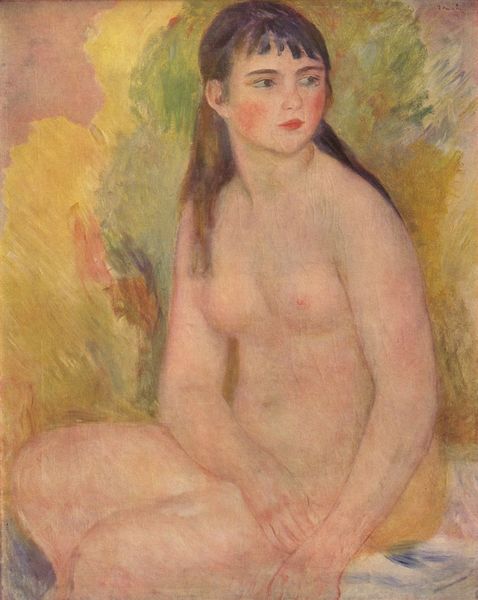
Titel: Weiblicher Akt
Künstler: Pierre Auguste Renoir
Standort: Paris
Institution: Musée National Auguste Rodin
Schlagwörter: akt, blau, dunkel, gemälde, haut, nackt, schatten, weiß, aquarell, gelb, grün, impressionismus, mädchen, sitzen, braun, brust, bunt, busen, finger, frankreich, frau, frisur, grau, haar, hell, hintergrund, licht, mund, nase, ohr, pastell, profil, renoir, stirn, blick, dame, rot, tuch, expressionismus, blond, jung, arm, arme, augen, inkarnat, lang, bildnis, hals, hände, portrait, porträt, öl, büsche, gebüsch, pastos, auge, haare, sitzend, decke, augenbrauen, lippen, ohren, rechts, rosa, rouge, pony, rund, beine, gleb, brüste, seitlich, wangen, modell, moderne, backen, farben, sitzende, realistisch, deutsch, nabel, bauch, nackte, bauchnabel, brustwarze, knie, schenkel, geschlossen, abgewandt, links, geld, nackig, plastisch, wei0, gedreht, gekämmt, halbprofil, unschuldig, grü, körperhaltung, marc, titten, langes haar, haarstränen, nachte